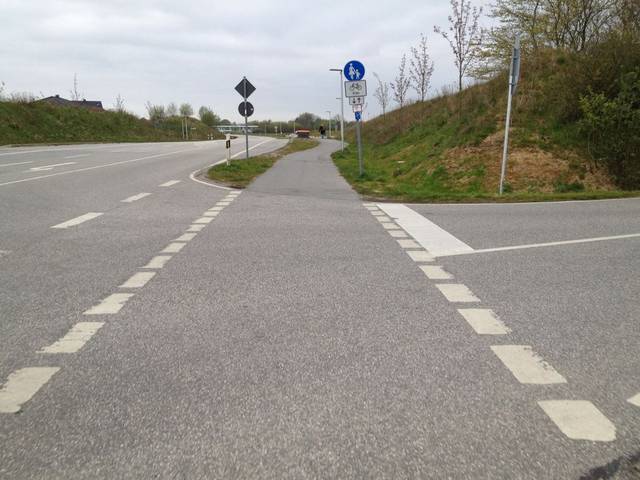
Region: Germany
Coordinates: 54.773, 9.473